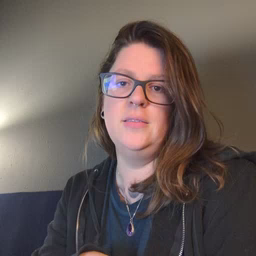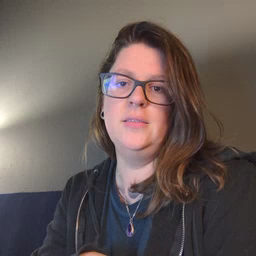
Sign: mouth